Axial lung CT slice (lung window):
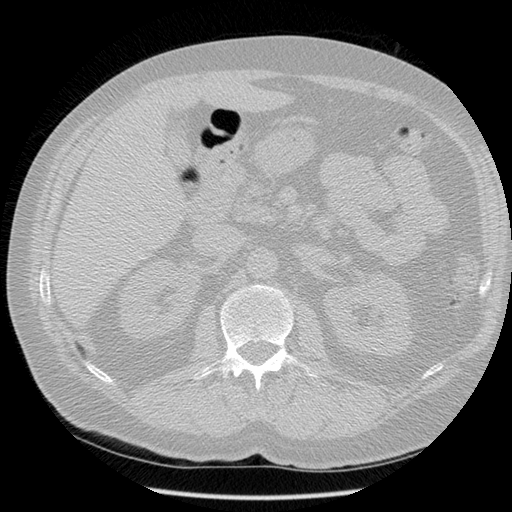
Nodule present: no